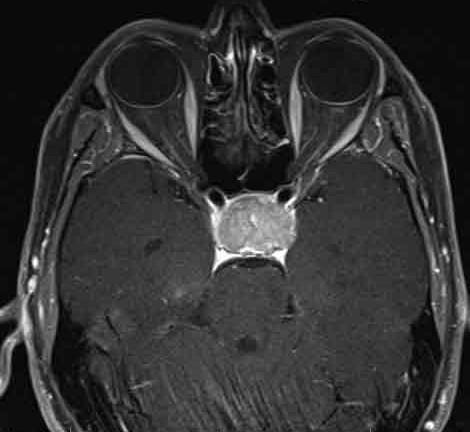
Label: pituitary